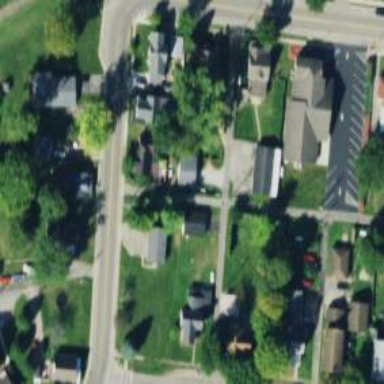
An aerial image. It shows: Alley classified as service road.